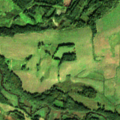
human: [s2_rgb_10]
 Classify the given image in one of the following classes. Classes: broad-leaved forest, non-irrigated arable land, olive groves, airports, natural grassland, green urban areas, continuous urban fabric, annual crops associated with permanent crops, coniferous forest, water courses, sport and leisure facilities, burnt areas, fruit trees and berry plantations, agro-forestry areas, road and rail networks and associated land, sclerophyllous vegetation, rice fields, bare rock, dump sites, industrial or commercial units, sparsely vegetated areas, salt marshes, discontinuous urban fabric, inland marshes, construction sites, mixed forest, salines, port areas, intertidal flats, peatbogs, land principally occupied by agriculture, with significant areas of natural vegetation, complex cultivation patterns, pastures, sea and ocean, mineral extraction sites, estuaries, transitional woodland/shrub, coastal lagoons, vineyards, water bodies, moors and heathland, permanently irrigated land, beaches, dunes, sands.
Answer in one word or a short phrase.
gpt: non-irrigated arable land, land principally occupied by agriculture, with significant areas of natural vegetation, broad-leaved forest, transitional woodland/shrub